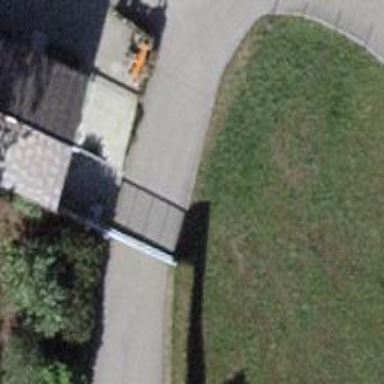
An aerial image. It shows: Gate.